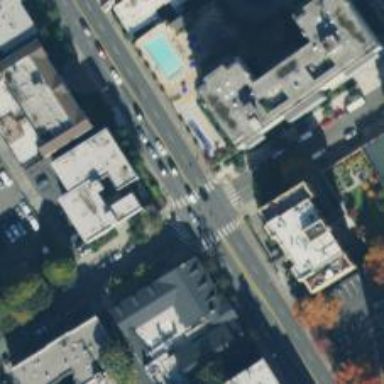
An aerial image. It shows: Zebra crossing. The crossing is uncontrolled and marked.